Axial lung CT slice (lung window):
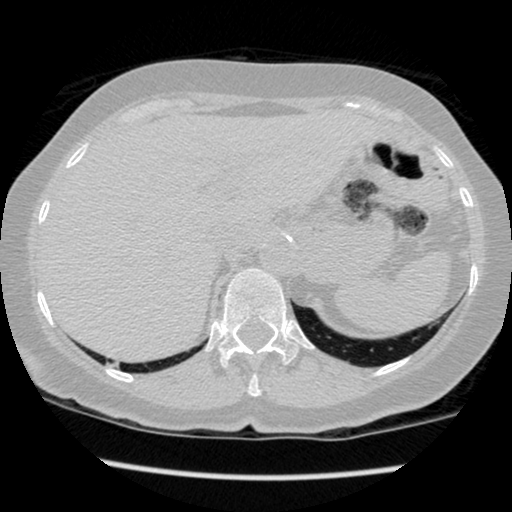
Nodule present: no